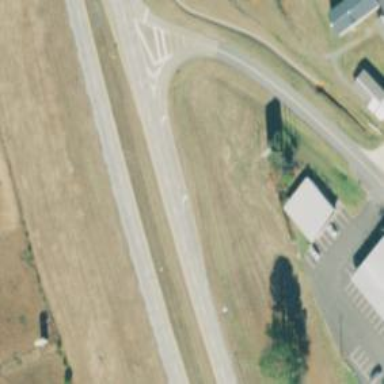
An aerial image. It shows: Trunk highway.